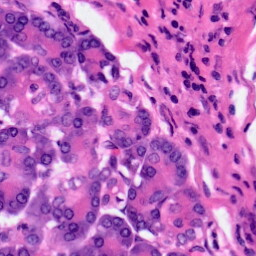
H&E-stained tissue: Pancreatic